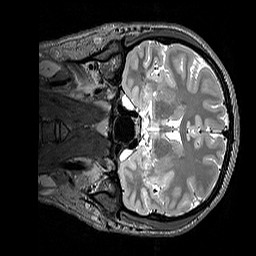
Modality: T2w
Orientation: coronal
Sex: male
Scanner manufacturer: siemens
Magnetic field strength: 3 T
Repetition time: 3.2 s
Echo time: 0.409 s